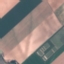
Land use / land cover: AnnualCrop